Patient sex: M
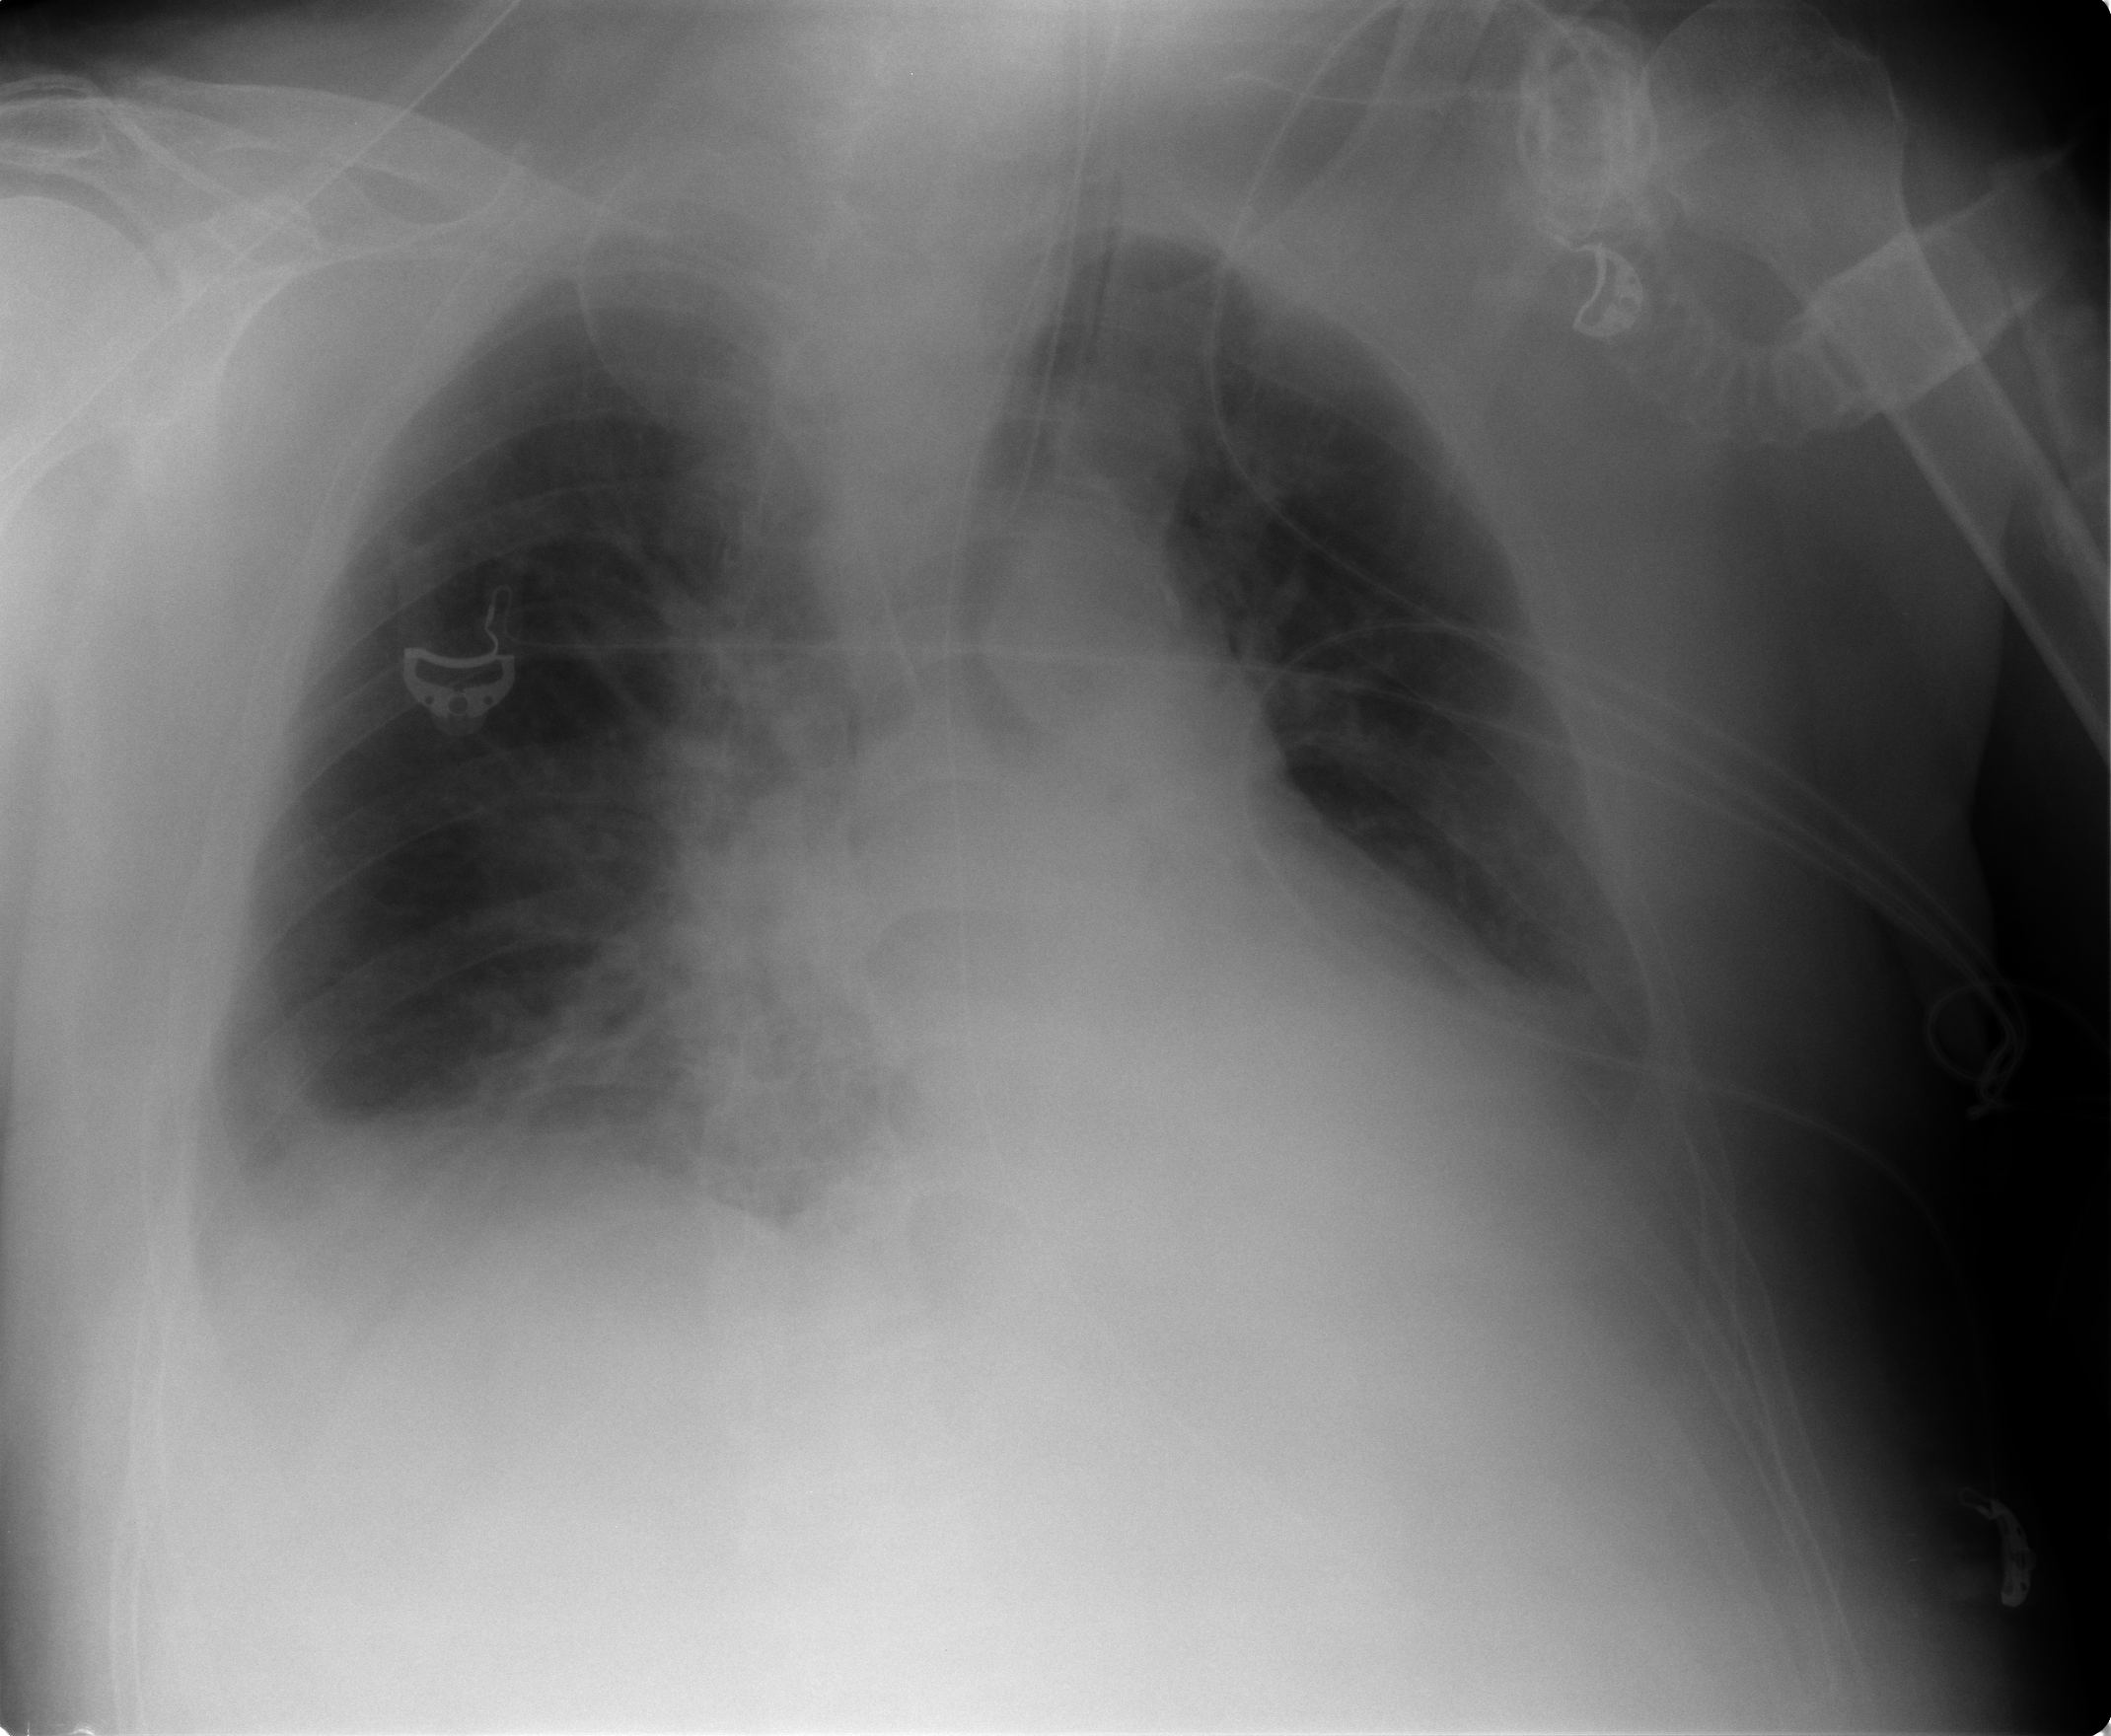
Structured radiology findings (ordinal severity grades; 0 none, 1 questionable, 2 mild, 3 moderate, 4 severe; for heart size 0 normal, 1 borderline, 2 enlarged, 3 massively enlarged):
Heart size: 2
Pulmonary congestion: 2
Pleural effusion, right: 1
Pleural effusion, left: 2
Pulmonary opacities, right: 0
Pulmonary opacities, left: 0
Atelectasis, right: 2
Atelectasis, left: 2